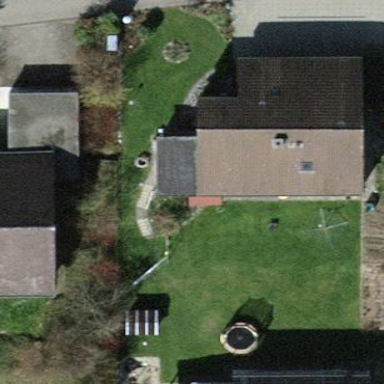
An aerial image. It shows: Detached building with gabled roof.